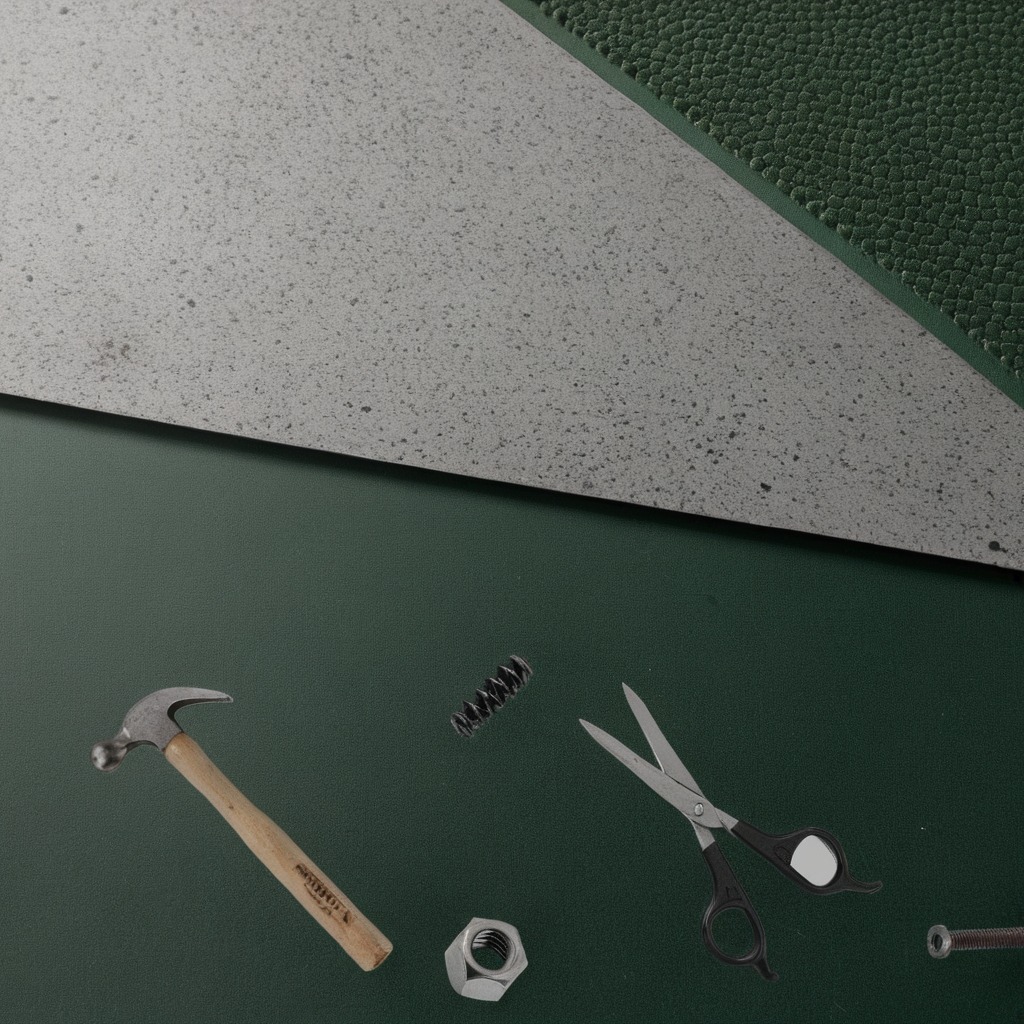
A metal machine screw, a hammer, a coiled metal spring, a metal nut, and a pair of scissors are lying on a clean granite tabletop covered with a green rubber mat inside a workshop under bright overhead lighting crisp shadows high clarity worn but beneath the mat.